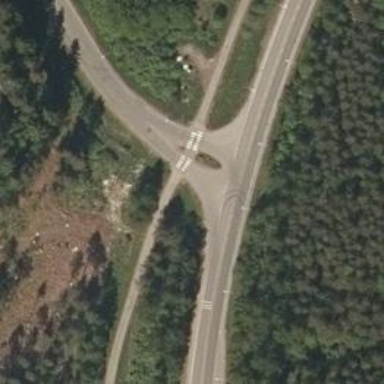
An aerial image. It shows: Island crossing on the road.